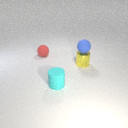
small red rubber sphere behind small cyan rubber cylinder